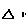
Label: triangle